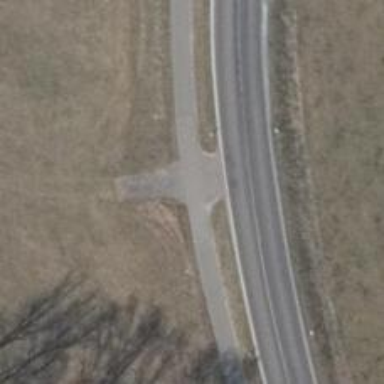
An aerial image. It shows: Asphalt path.